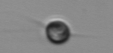
Label: Acanthoica_quattrospina